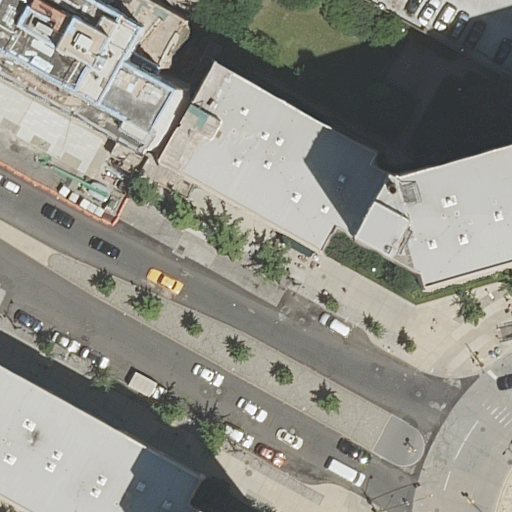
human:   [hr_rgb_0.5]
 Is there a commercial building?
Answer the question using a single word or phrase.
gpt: no

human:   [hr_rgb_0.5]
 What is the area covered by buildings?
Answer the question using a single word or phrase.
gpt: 4500m2

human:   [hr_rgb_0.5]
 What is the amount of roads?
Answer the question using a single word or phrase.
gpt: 4

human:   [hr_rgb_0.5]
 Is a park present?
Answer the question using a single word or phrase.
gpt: yes

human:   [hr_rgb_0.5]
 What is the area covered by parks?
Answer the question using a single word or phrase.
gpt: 52m2

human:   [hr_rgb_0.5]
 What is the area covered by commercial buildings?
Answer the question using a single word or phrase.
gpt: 0m2

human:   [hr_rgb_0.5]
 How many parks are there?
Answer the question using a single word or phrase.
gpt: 1

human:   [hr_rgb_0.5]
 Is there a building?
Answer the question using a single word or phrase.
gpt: yes

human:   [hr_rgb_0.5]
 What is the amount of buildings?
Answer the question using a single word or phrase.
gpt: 4

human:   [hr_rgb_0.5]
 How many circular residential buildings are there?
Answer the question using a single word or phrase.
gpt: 0

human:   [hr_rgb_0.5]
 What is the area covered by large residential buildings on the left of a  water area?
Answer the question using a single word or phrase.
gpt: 0m2

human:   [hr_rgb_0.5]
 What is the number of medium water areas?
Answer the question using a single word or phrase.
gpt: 0

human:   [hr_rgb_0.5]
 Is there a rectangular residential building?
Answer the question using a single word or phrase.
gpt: yes

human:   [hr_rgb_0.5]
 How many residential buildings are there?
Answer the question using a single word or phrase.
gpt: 4

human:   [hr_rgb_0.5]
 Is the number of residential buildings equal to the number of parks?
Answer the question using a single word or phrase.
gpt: no

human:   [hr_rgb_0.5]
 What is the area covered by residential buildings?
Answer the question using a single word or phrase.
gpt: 4500m2

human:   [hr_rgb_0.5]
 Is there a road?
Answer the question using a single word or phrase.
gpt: yes

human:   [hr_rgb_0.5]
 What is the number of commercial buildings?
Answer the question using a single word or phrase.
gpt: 0

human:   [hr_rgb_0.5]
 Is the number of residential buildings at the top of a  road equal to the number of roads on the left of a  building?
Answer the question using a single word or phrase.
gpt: no

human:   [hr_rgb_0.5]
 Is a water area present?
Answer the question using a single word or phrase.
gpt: no

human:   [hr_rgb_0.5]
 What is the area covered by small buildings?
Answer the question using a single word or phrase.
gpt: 0m2

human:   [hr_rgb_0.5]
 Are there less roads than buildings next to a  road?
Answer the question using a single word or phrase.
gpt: no

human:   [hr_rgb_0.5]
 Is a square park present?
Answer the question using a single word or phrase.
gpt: no

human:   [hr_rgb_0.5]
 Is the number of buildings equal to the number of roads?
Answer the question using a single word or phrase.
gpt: yes

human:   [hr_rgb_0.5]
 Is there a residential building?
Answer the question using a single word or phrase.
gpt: yes

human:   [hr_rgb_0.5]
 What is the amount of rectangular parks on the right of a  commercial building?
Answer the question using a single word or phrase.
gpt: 0

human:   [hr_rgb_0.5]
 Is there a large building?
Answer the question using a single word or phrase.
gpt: yes

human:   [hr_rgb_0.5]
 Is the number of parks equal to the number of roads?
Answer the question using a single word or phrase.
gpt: no

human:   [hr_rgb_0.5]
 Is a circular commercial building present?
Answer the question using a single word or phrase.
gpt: no

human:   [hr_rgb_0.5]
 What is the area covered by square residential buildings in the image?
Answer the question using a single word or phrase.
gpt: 0m2

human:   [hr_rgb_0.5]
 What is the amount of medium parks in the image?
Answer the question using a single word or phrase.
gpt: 0

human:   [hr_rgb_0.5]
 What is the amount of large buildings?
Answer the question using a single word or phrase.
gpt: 3

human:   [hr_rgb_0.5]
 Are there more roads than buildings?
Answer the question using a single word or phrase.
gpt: no

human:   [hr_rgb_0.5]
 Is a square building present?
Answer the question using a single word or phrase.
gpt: no

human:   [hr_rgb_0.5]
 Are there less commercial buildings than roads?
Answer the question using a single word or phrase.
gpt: yes

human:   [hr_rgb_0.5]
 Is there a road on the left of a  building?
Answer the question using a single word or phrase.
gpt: yes

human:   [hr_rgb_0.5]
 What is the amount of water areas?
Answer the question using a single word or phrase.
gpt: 0

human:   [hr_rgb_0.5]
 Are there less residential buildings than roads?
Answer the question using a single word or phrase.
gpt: no

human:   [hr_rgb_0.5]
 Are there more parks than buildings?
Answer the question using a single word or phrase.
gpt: no

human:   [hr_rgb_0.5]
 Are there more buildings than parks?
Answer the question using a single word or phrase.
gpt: yes

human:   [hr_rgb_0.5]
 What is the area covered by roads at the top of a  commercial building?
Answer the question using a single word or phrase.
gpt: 0m2

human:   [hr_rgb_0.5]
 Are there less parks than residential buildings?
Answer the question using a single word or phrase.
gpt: yes

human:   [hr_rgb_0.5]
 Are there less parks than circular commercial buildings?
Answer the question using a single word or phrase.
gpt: no

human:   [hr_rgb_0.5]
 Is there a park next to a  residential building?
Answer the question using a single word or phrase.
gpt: yes

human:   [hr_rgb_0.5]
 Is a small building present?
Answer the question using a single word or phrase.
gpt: no

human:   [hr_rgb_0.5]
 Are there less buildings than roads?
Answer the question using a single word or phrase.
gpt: no

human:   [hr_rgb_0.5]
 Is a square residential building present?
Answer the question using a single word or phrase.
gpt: no

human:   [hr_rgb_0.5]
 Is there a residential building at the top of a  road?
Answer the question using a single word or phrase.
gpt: yes

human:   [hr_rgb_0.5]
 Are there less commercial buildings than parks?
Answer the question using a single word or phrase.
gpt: yes

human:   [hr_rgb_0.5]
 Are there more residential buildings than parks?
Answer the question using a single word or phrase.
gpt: yes

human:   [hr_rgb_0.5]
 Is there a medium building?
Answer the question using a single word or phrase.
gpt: yes

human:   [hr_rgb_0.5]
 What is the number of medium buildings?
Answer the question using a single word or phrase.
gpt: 1

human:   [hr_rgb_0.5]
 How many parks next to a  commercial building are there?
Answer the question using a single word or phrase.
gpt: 0

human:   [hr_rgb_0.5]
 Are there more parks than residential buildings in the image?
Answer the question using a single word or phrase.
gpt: no

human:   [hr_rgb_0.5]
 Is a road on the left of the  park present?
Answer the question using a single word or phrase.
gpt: yes

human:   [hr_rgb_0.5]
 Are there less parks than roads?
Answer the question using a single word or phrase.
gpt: yes

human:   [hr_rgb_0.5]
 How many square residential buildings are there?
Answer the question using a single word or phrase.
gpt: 0

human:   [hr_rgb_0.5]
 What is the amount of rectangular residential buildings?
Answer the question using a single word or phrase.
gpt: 3

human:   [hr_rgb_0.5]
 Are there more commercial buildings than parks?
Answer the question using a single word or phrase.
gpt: no

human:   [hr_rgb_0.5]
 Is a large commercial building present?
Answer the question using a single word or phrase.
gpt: no

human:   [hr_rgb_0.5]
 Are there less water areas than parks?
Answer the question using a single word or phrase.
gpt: yes

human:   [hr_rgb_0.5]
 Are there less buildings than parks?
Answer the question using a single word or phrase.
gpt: no

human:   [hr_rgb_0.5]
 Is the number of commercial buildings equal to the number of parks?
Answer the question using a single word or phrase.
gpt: no

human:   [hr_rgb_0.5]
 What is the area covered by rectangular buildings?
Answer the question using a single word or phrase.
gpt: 3006m2